Question: Is it possible to show a BTProgressHUD with a mask without preventing interaction with the tab bar? In other words, can the mask on a BTProgressHUD be constrained to just the tab's currently shown view controller instead of the full window?
'''
BTProgressHUD.Show(status: "Oh hai", maskType: ProgressHUD.MaskType.Gradient);
'''

I am trying to swap out MTMBProgressHUD for BTProgressHUD (because <URL>. I definitely need to block any progression/interaction within the current tab's view controller, but I don't mind if the user switches to another tab instead of waiting for the current tab to complete whatever task is requiring the progress HUD.
Here is the <URL>.
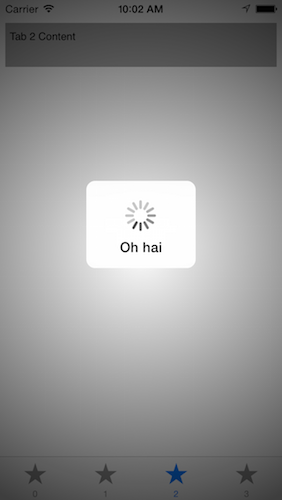
Answer: After <URL>
If you build from this fork, you can then create a BTProgressHUD with a parent view (vs. defaulting to the window) which will restrict the coverage of the overlay mask.
'''
var progressHud = new ProgressHUD(View); // ctor overload requires the forked version
progressHud.Show(status: labelText, maskType: ProgressHUD.MaskType.Gradient);
'''